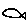
Label: fish